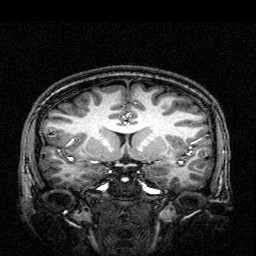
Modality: T1w
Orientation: sagittal
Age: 19
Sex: female